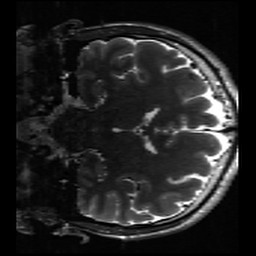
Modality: inplaneT2
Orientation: coronal